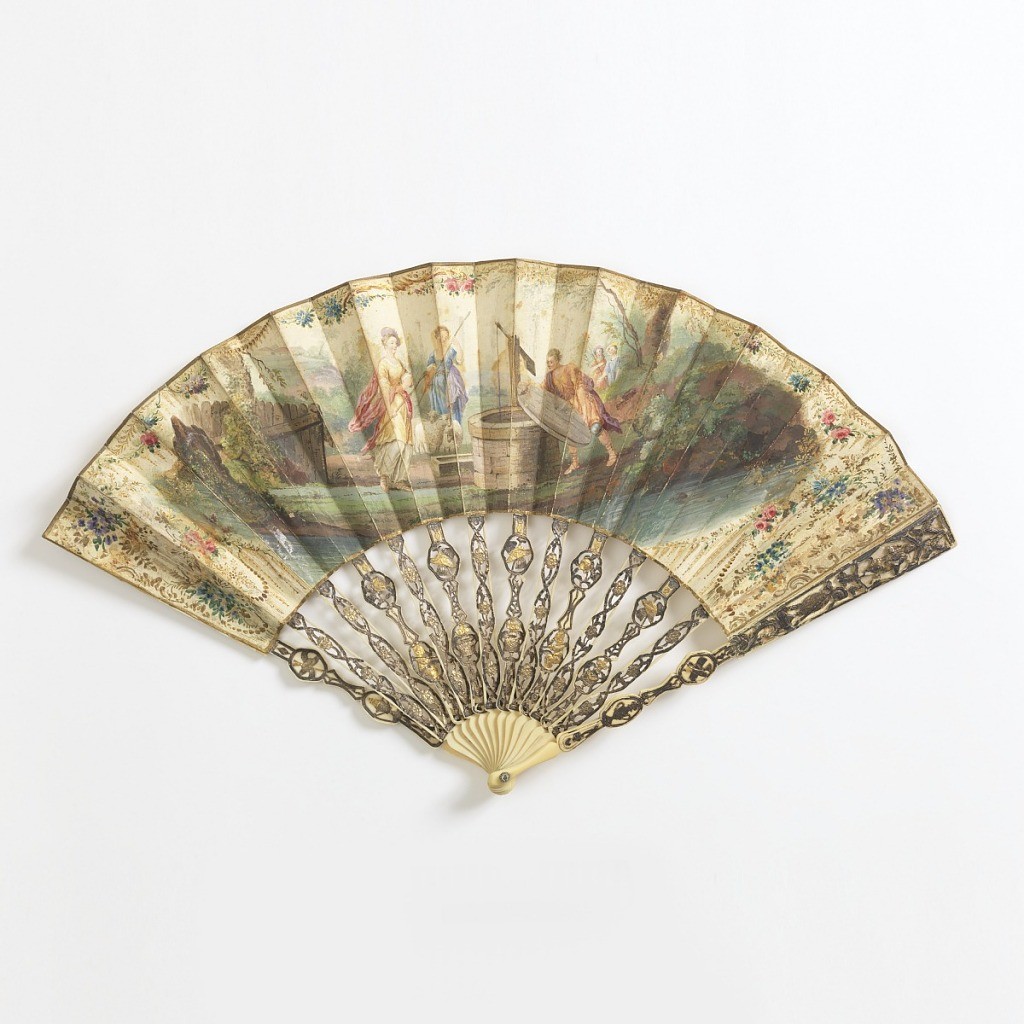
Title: Pleated fan
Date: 1730–60
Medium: Painted skin leaf, ivory sticks carved à jour, gilt and silvered, brilliants
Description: Pleated fan with painted skin leaf. Obverse: scene of shepherd and shepherdesses at a well.  Reverse: sprays of flowers.  Ivory sticks carved à jour, gilt and silvered. Pin is set with a brilliant at each end.